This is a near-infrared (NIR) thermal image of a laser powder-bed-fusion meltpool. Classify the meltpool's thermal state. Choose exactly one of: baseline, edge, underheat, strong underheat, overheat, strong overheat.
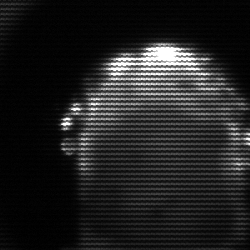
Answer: baseline